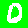
Digit: 0